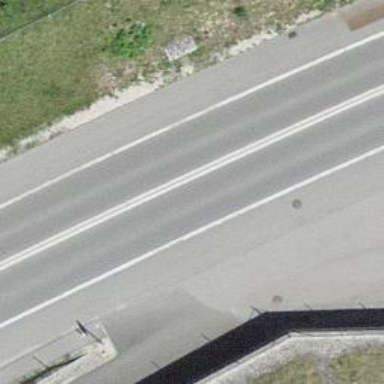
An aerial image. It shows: Asphalt trunk highway.